Question: I installed facebook SDK via cocoapods and after building my project that includes facebook sdk it shows 4 errors of deprecated methods in iOS 8.
I think i have the last version of facebook SDK (3.21.1) so i don't know that the problem is.I want to know why i have the problem and how to solve it, I don't need to know a workaround.
I understand that the methods are deprecated but if facebook sdk is updated they should update that methods too.
You can see in the image the errors i get

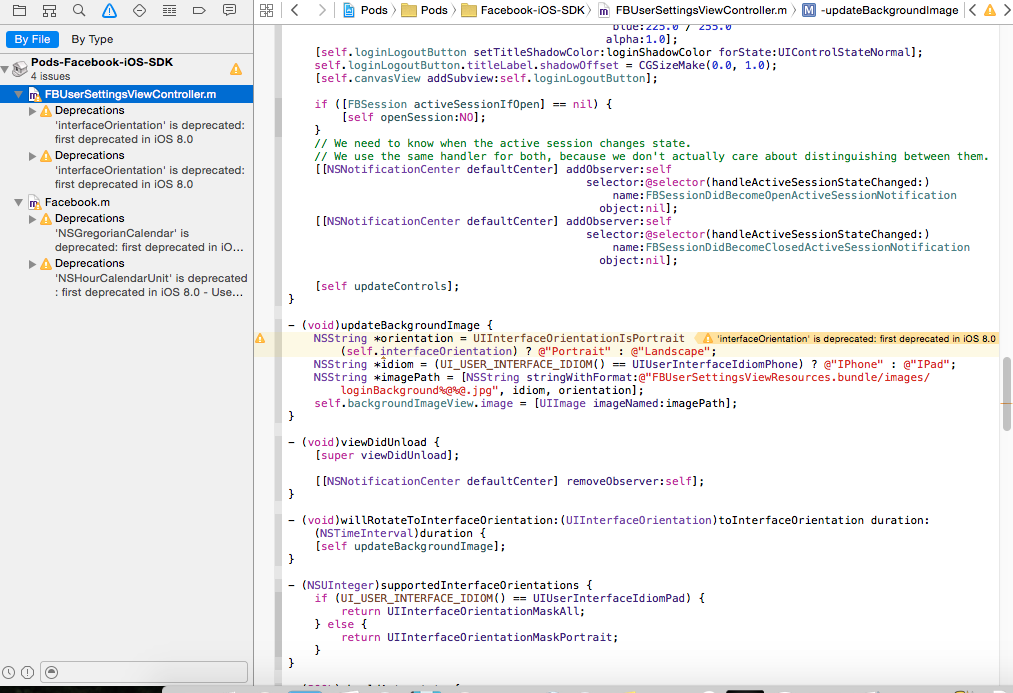
Answer: That's because Facebook is using deprecated methods on it SDK, probably because they have to support older versions of iOS.
You can change your 'Podfile' to ignore the warnings in a dependency, as mentioned on <URL>:
'''
pod 'Facebook-iOS-SDK', :inhibit_warnings => true
'''
You can also ignore warnings from all dependencies:
'''
source 'https://github.com/CocoaPods/Specs.git'
platform :ios, '8.0'
inhibit_all_warnings!
pod 'Facebook-iOS-SDK'
'''